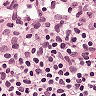
Metastatic tissue present: no